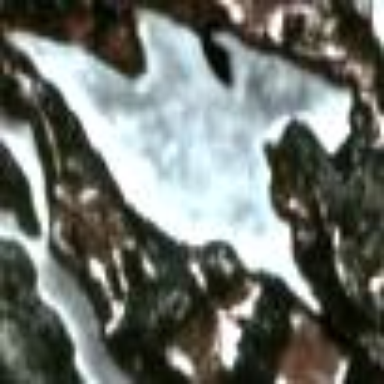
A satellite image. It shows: Serene lake.